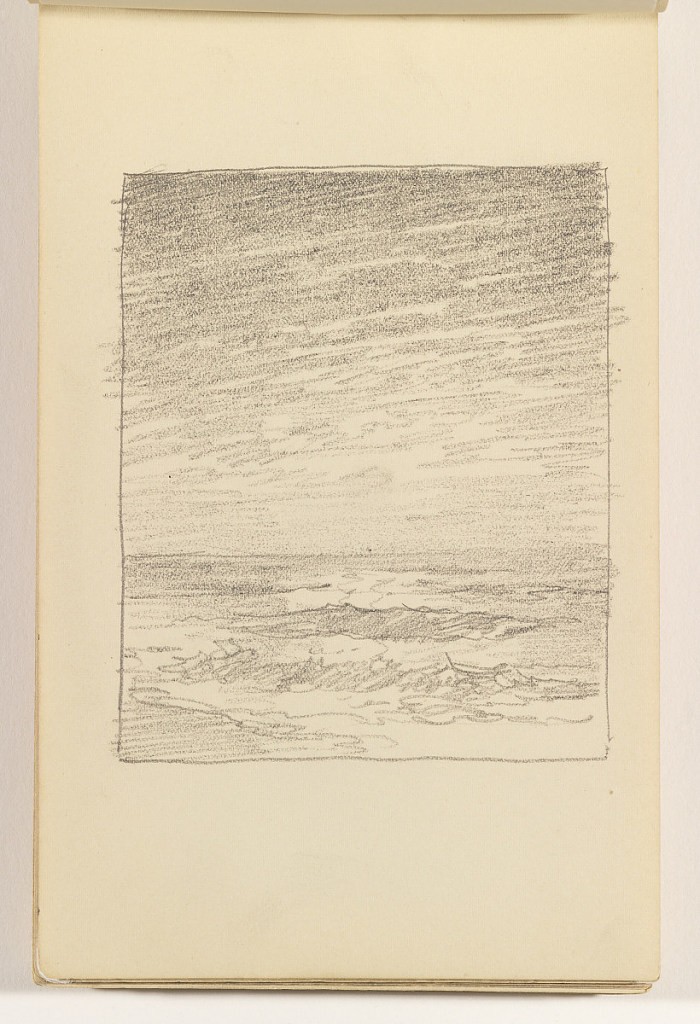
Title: Light Study of Calm Sea
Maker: William Trost Richards, American, 1833–1905
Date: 1885–90
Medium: Graphite on cream wove paper, bound
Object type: Sketchbook folio
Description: Calm sea in foreground with light sky.